Question: I have an Eclipse Feature that provides the user with the ability to create projects. The projects created will have a .pdf file as a one of the resources.
So, when my user double clicks this .pdf file resource, he currently receives an error that his file cannot be opened.
What I want to do is have my Eclipse Feature add the .pdf file in the File Associations and attempt to associate the file type with the users existing default pdf viewer the he/she may have installed on the PC.
Just like I did here using the Eclipse Preferences Dialog manually.

This Feature is not a widely used tool, and for reasons beyond my control, it is a Windows Only Feature. Therefore solutions that encompass all the major operating systems isn't necessary.
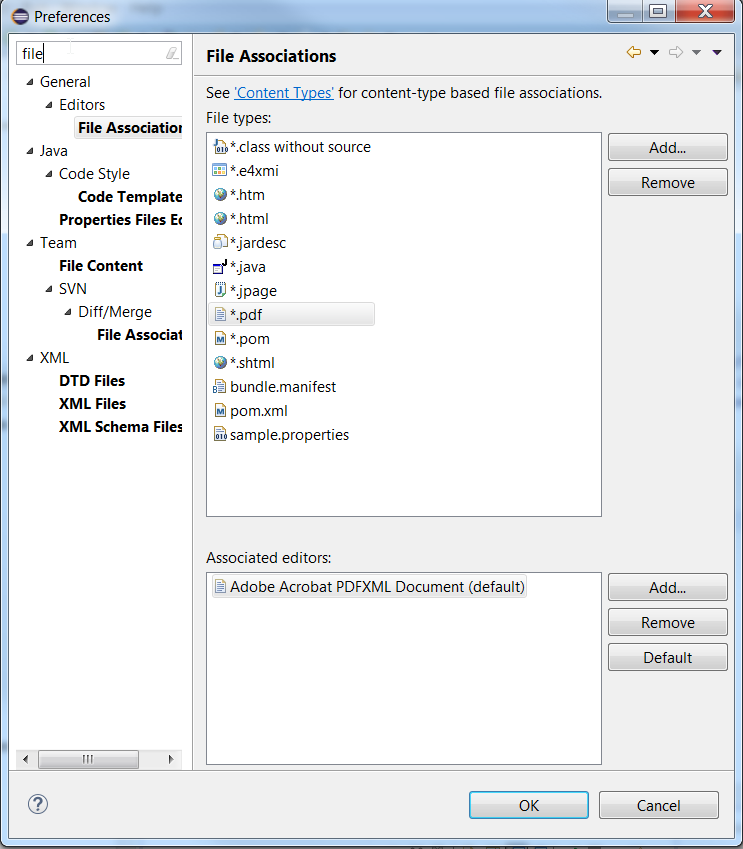
Answer: You can use the 'org.eclipse.ui.editors' to define an editor and an associated file extension. If you use the 'command' or 'launcher' attributes of the extension point definition the editor will be assumed to be an external editor
'''
<extension point="org.eclipse.ui.editors">
<editor
id="com.xyz.PDFEditor"
name="PDF editor"
icon="./icons/PDFEditor.png"
extensions="pdf"
command="command to run"
default="true">
</editor>
'''